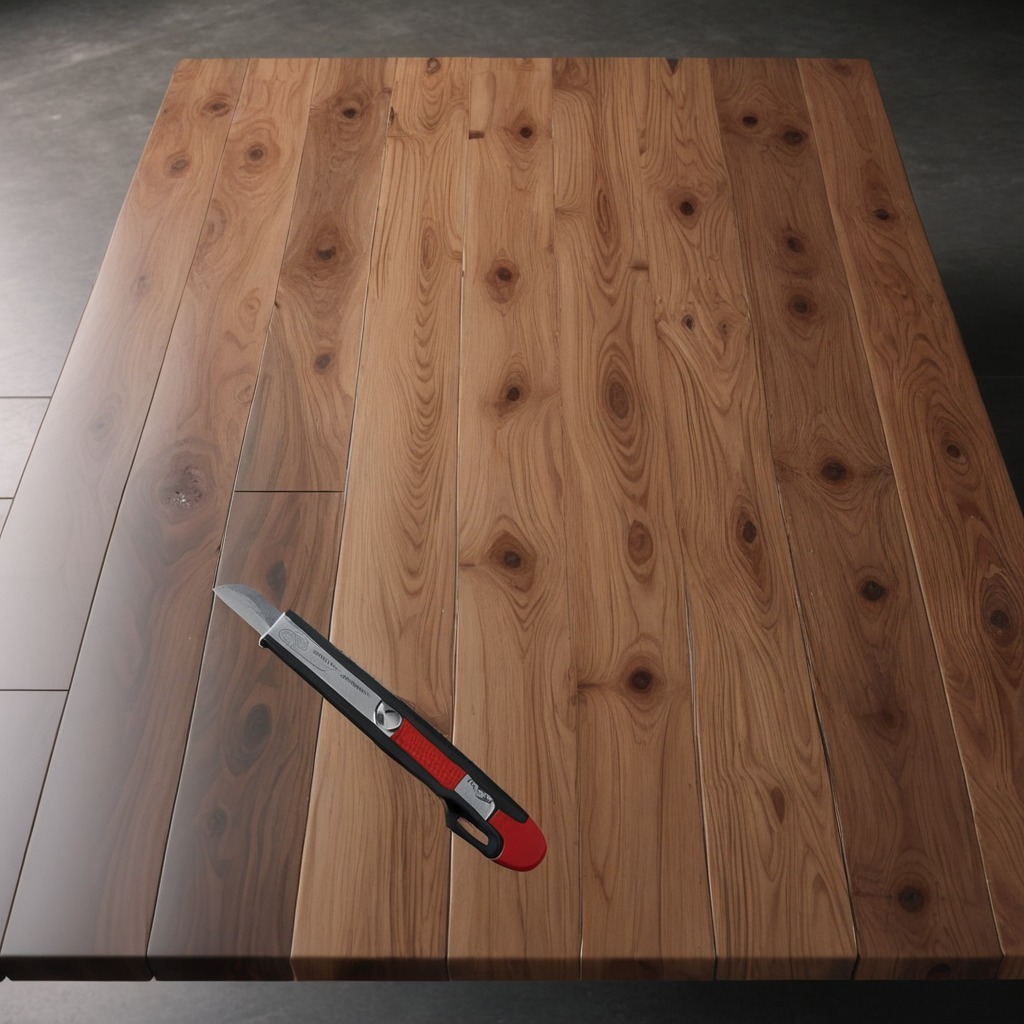
A utility knife lies on the table.